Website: bh-photo
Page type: payment
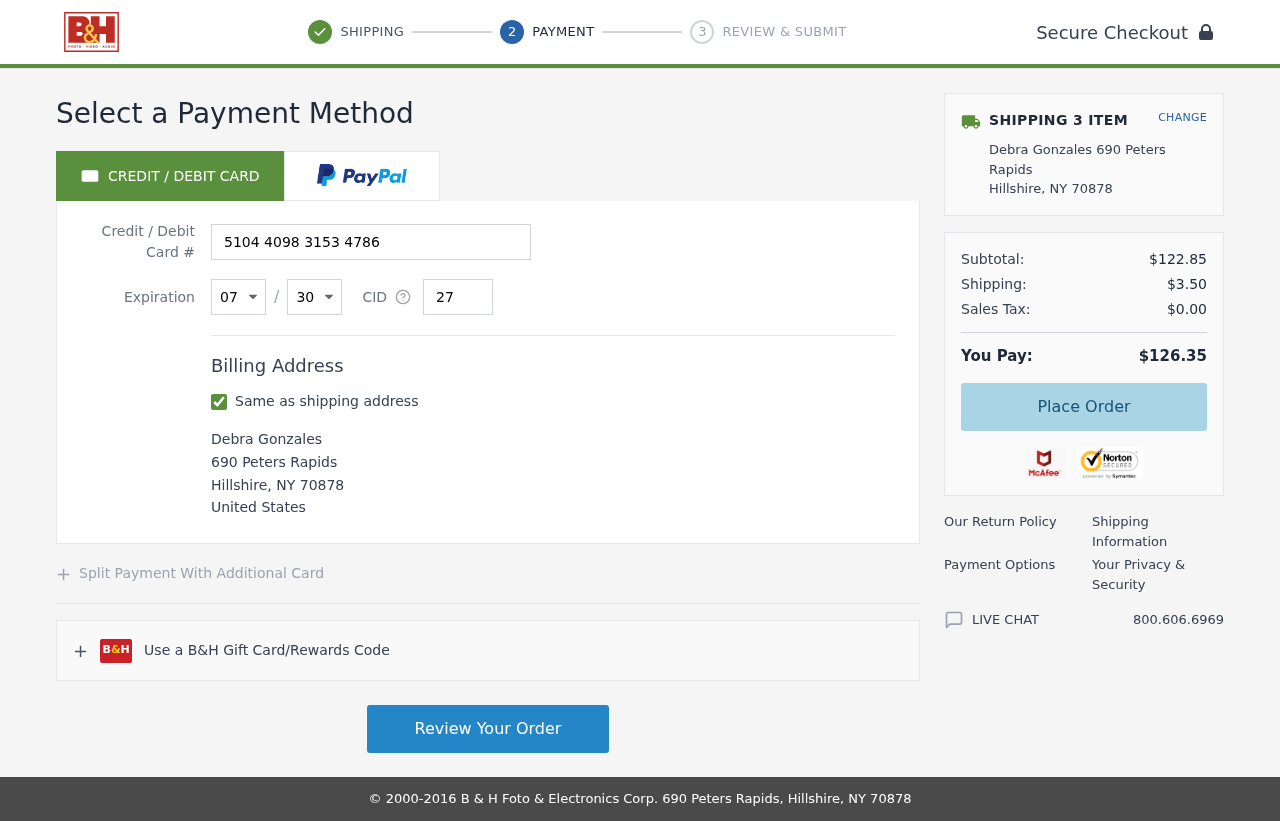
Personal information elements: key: PII_CARD_CVV
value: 276
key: PII_CARD_EXPIRY_MONTH
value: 07
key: PII_CARD_EXPIRY_YEAR
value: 30
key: PII_CARD_NUMBER
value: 5104 4098 3153 4786
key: PII_CITY
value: Hillshire
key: PII_COUNTRY
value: United States
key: PII_FULLNAME
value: Debra Gonzales
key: PII_POSTCODE
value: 70878
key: PII_STATE_ABBR
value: NY
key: PII_STREET
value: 690 Peters Rapids
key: PII_FULLNAME2
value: Debra Gonzales
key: PII_CITY2
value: Hillshire
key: PII_STATE_ABBR2
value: NY
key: PII_POSTCODE_FULL
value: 70878
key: PII_POSTCODE_NUMERIC
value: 70878
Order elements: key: ORDER_NUM_ITEMS
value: SHIPPING 3 ITEM
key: ORDER_SUBTOTAL
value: $122.85
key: ORDER_SHIPPING_COST
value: $3.50
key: ORDER_TAX
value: $0.00
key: ORDER_TOTAL
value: $126.35